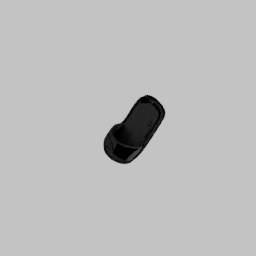
Label: people